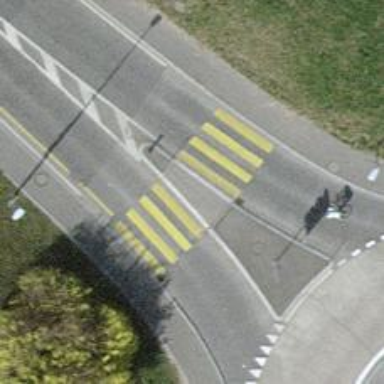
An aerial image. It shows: Zebra crossing on the road.